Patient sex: M
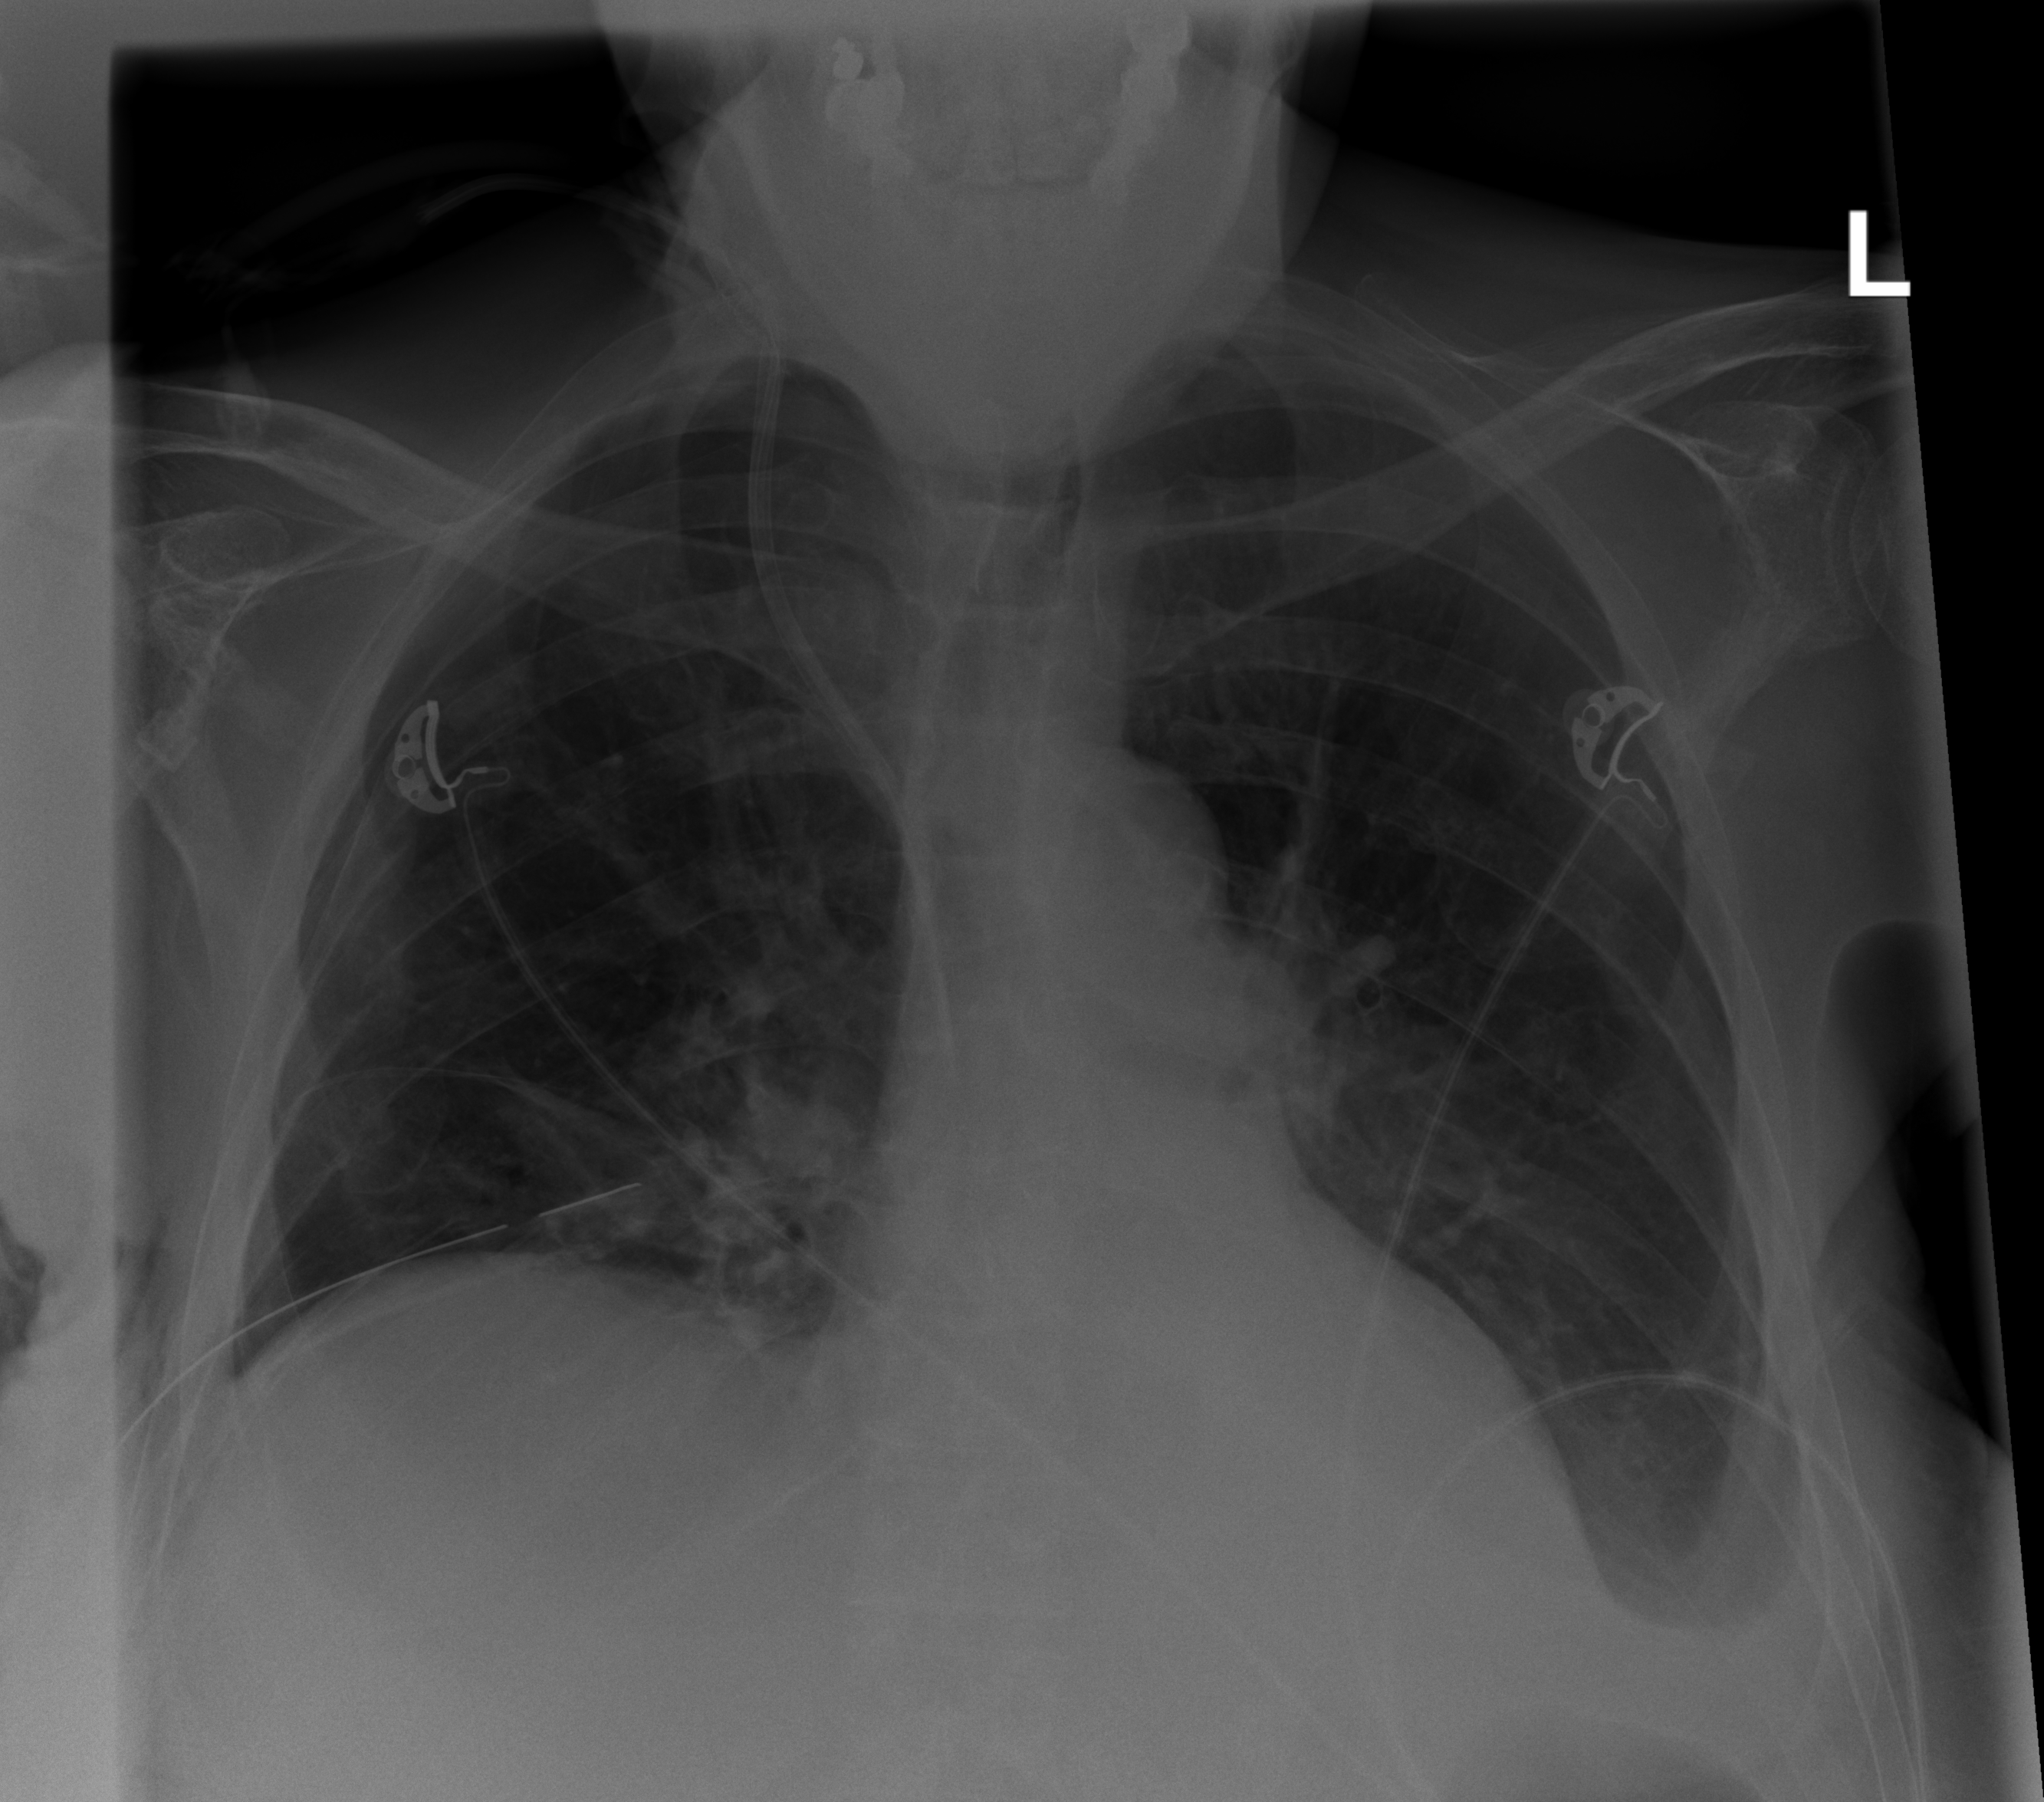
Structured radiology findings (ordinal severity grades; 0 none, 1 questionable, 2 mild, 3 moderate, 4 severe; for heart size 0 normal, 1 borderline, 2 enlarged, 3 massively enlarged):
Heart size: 0
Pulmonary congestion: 0
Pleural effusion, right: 0
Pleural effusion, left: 3
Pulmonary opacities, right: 0
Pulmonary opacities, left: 0
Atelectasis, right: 2
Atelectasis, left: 2